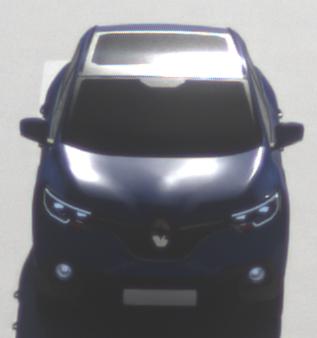
Make: Renault
Model: Kadjar ENERGY TCe 130
Detailed model: Kadjar
Model produced from: 2015/05
Model produced until: 2018/08
Doors: 5
Color: blue
Road condition: dry road
Daytime: morning or afternoon
Contrast: high contrast